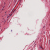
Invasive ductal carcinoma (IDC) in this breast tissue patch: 0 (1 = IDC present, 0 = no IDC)